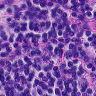
Metastatic tissue present: no